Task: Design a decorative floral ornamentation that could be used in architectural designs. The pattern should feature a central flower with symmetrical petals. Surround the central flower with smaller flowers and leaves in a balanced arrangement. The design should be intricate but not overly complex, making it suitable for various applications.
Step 30:
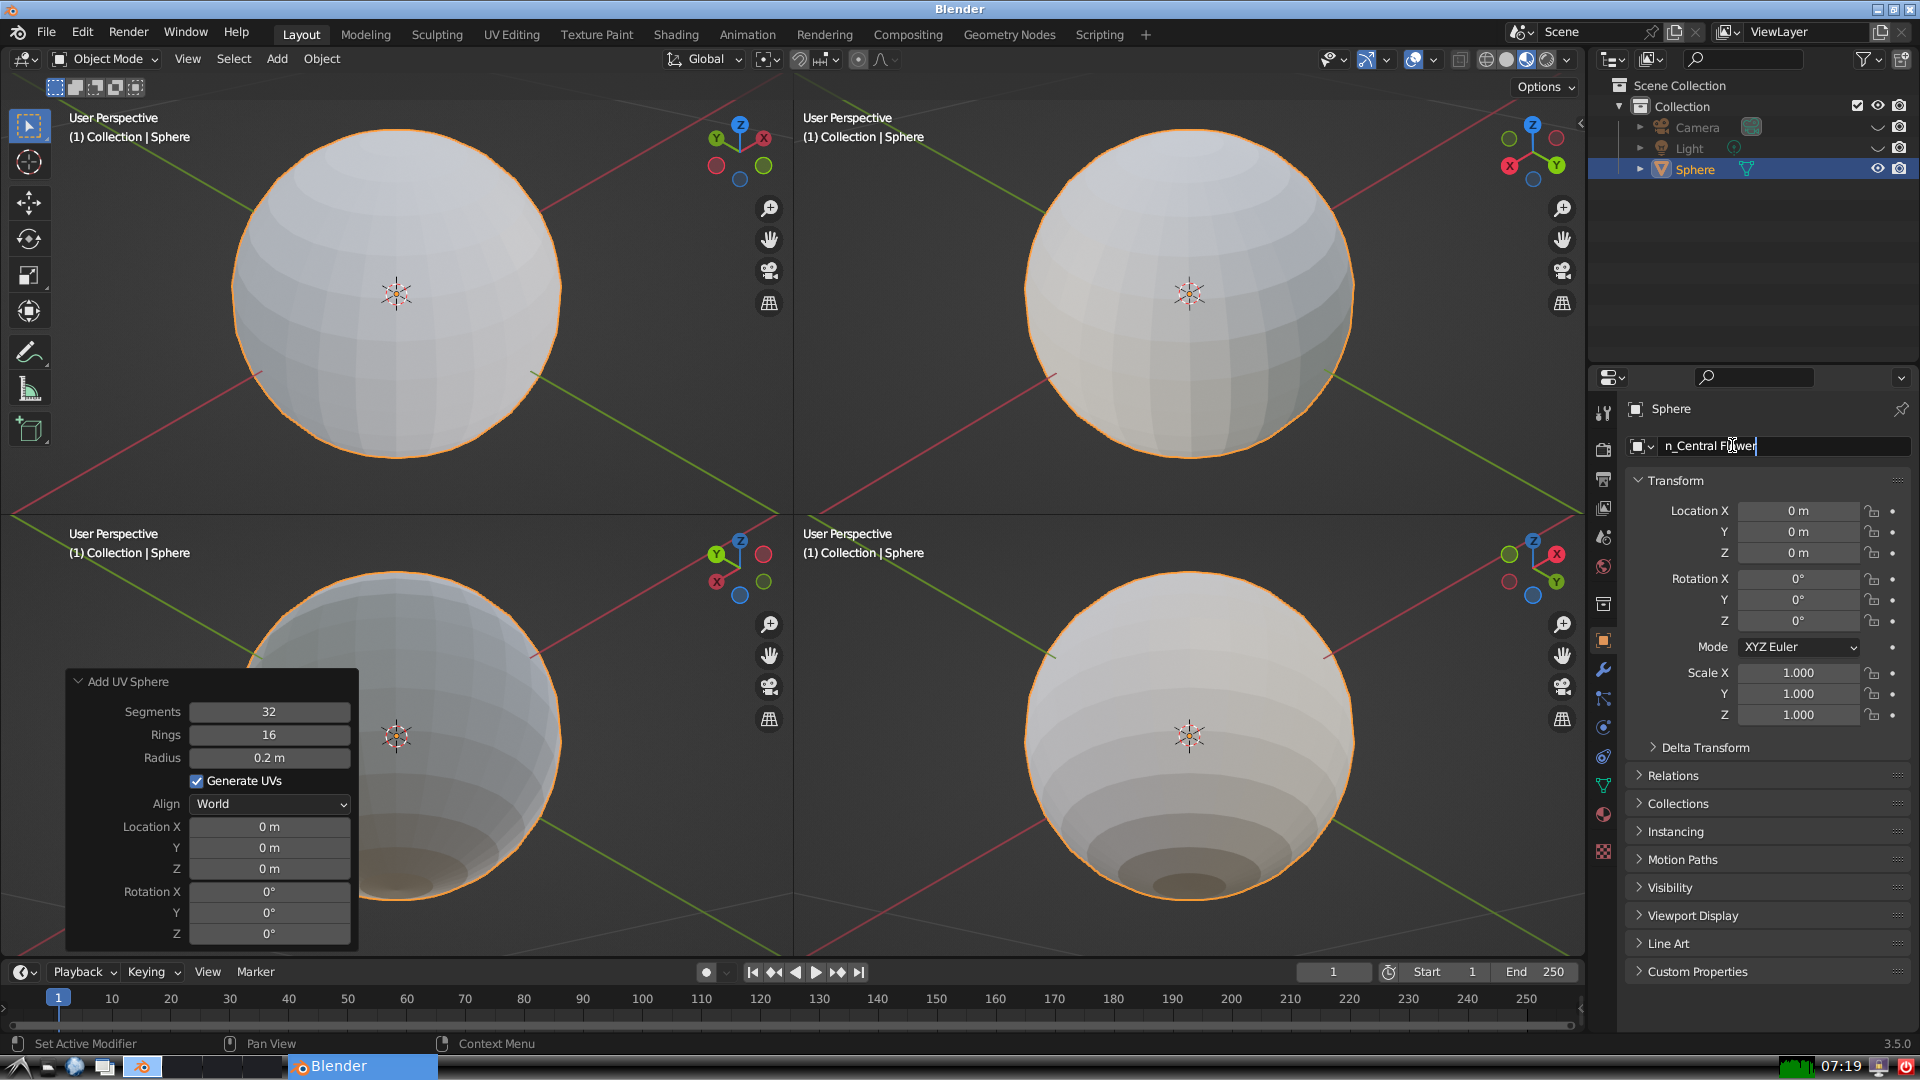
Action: {"key_press": ['Return']}